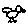
Label: bird